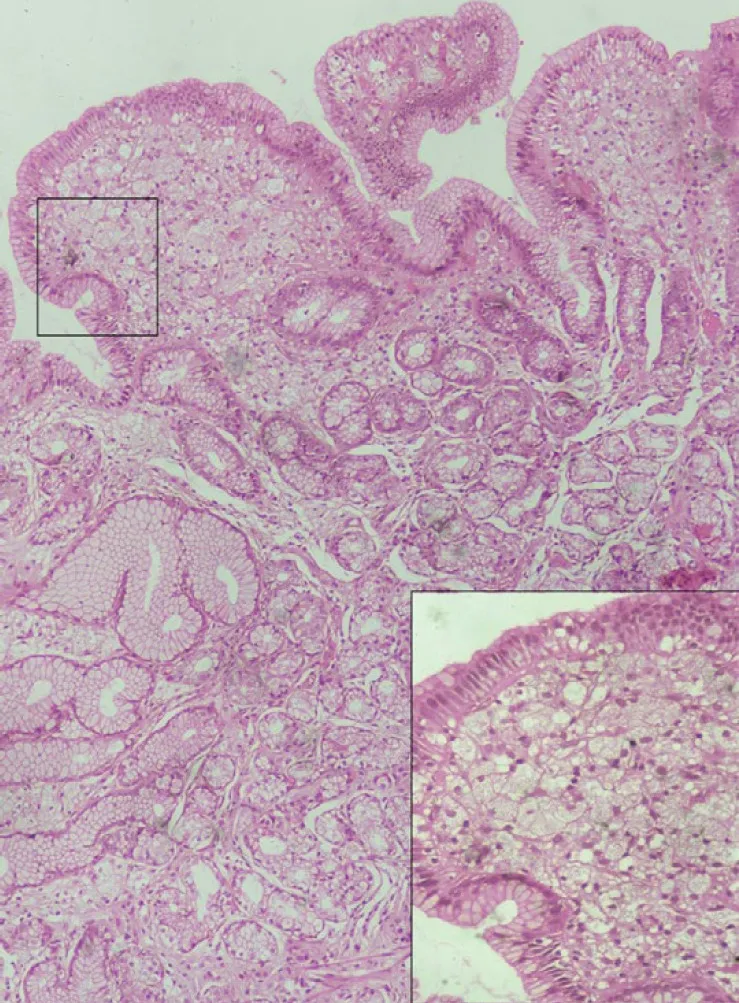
Widening of foveolae by sheets of xanthoma cells. (H&E; 10X). Inset: High power view showing xanthoma cells (H&E; 40X).
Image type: pathology (h&e)